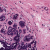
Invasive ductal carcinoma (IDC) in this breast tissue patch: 0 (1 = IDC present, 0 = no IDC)